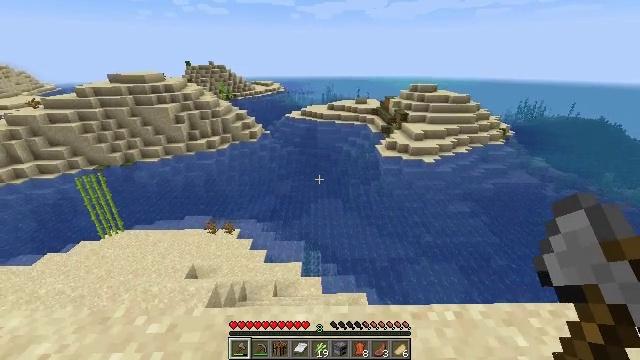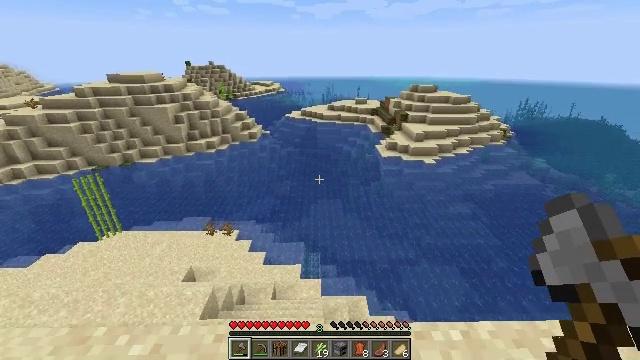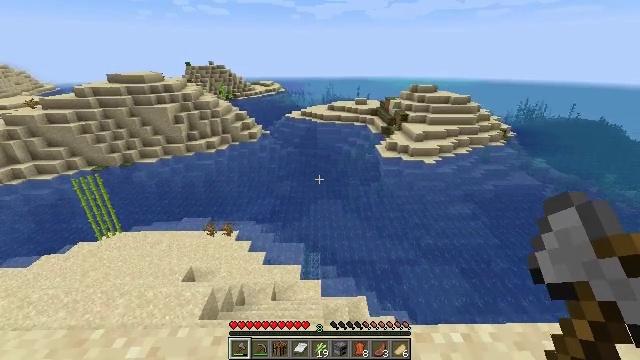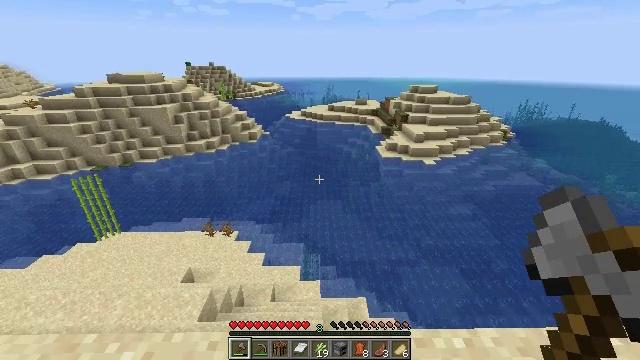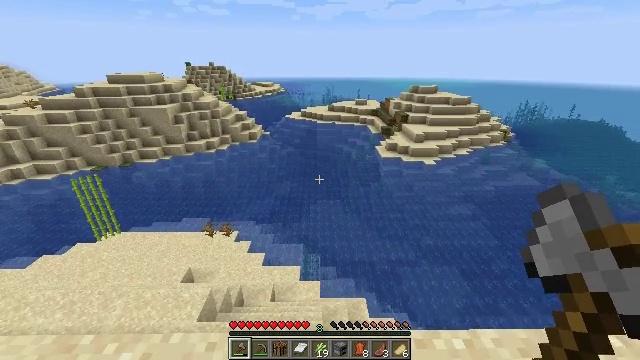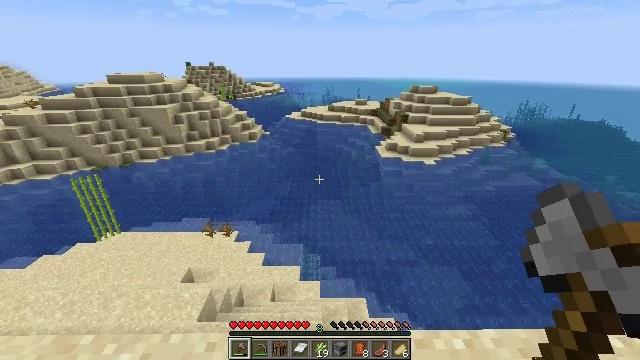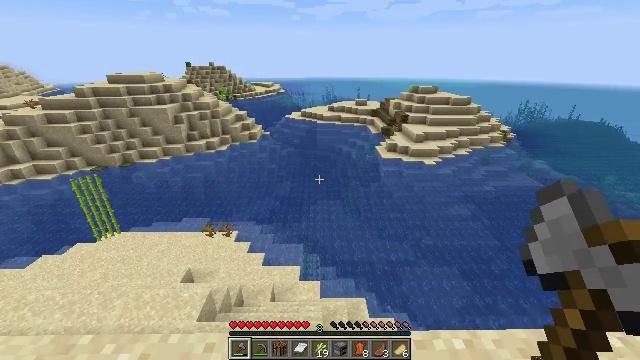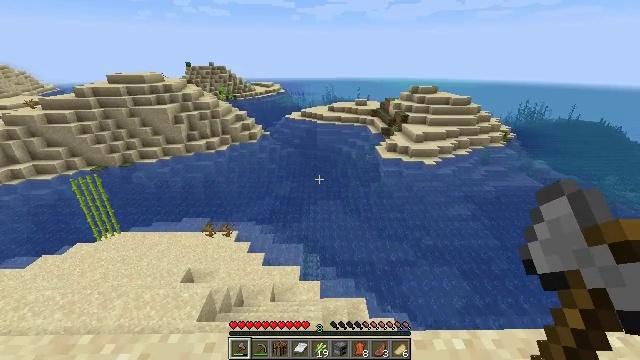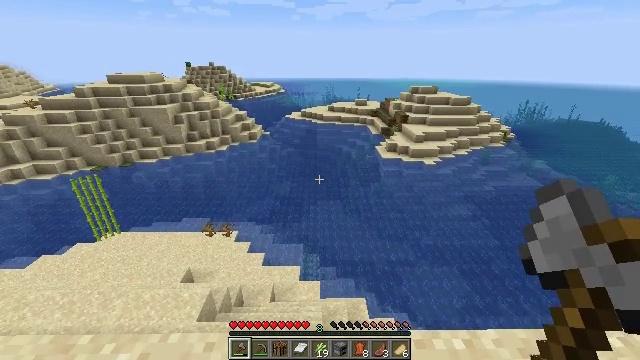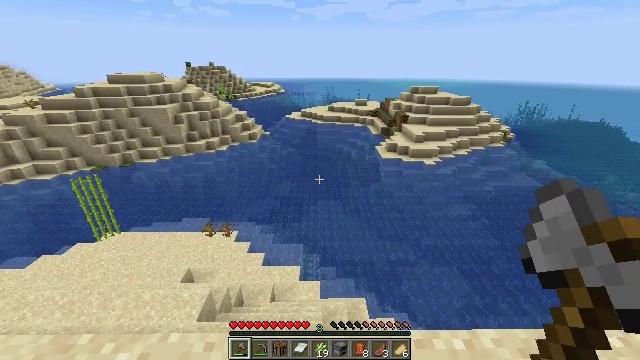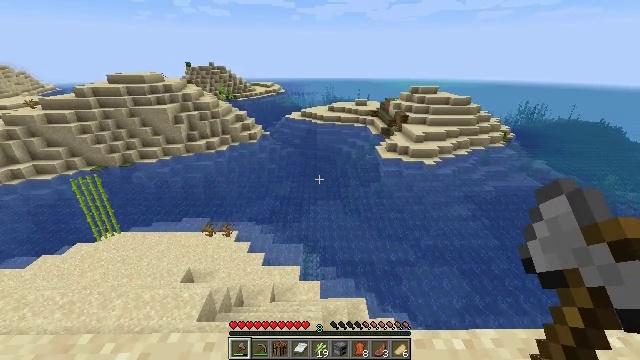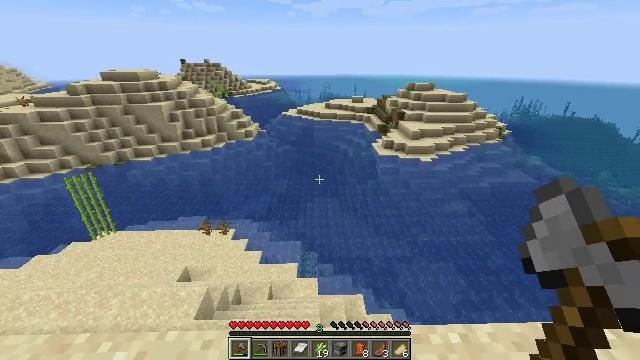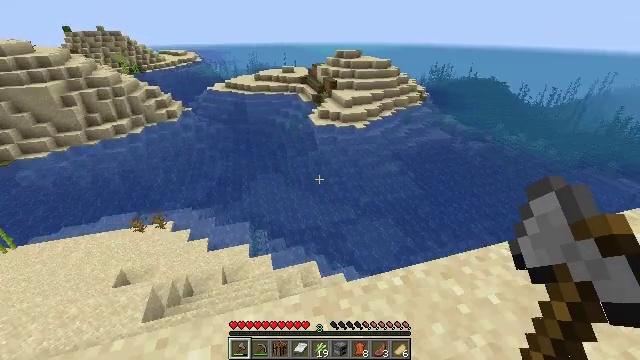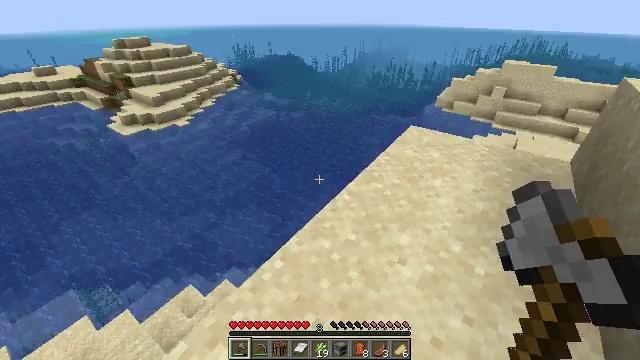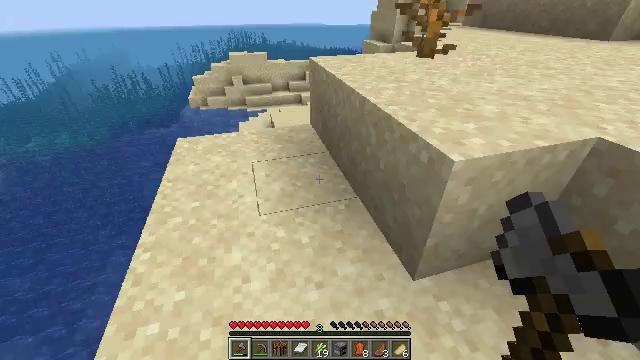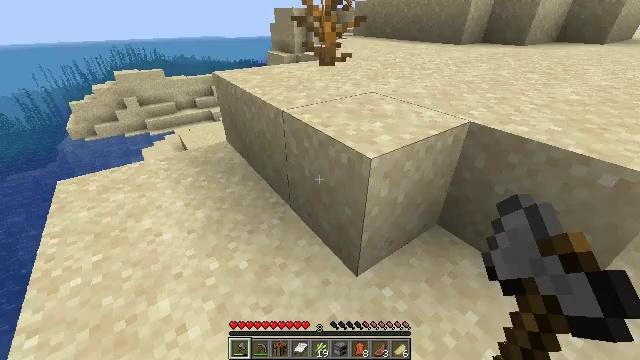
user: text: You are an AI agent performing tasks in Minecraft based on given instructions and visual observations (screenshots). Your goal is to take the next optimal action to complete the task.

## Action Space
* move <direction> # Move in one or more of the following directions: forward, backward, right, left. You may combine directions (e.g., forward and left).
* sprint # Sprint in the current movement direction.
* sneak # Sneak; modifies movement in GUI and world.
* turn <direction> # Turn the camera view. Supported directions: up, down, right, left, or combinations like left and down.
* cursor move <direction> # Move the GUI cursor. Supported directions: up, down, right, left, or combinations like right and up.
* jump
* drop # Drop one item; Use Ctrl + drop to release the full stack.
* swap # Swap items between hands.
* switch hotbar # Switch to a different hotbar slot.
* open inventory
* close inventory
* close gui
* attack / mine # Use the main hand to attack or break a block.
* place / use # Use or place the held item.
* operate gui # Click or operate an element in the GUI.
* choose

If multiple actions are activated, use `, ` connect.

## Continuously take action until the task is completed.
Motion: motion action
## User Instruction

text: Gather a dead bush.
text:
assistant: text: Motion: no_op
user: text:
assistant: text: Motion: no_op
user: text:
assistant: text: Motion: no_op
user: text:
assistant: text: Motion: no_op
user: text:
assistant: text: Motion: no_op
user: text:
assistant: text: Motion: no_op
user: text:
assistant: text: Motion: no_op
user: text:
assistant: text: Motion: no_op
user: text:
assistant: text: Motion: no_op
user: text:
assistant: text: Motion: no_op
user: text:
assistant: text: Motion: no_op
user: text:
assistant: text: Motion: turn right and down
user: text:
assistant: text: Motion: move forward, turn right and down
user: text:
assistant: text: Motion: move forward, turn right
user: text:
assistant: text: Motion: move forward, sprint, turn right and up
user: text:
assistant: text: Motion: move forward, sprint, turn right and up
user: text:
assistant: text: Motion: move forward, sprint
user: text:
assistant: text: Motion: move forward, sprint
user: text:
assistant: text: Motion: move forward, sprint, turn right and up
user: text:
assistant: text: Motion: move forward, sprint, turn right
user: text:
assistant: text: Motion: move forward, sprint, jump
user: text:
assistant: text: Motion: move forward, sprint, jump
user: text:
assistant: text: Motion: move forward, sprint, jump
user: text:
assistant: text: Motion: move forward, sprint, jump
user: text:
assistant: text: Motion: move forward, sprint, jump
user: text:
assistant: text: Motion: move forward, sprint, jump
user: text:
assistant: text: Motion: move forward, sprint
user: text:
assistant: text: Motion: move forward, sprint, jump
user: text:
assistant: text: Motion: move forward, sprint, jump
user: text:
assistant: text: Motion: move forward, sprint, jump